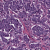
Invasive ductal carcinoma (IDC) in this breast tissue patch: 1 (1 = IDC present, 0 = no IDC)